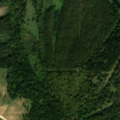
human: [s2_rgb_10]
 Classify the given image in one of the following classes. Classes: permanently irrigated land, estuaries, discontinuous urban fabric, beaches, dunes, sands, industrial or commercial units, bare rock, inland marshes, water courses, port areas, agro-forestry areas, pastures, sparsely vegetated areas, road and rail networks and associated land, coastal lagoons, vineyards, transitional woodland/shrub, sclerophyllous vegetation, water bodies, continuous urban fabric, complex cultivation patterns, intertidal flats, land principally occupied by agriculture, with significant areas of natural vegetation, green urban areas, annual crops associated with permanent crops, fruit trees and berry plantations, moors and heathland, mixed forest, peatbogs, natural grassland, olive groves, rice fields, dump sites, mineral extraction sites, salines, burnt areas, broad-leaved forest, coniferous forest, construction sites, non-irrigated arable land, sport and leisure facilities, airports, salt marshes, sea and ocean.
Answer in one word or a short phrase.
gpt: broad-leaved forest, transitional woodland/shrub